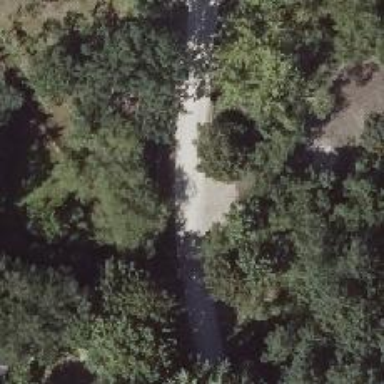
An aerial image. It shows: Compacted footway.